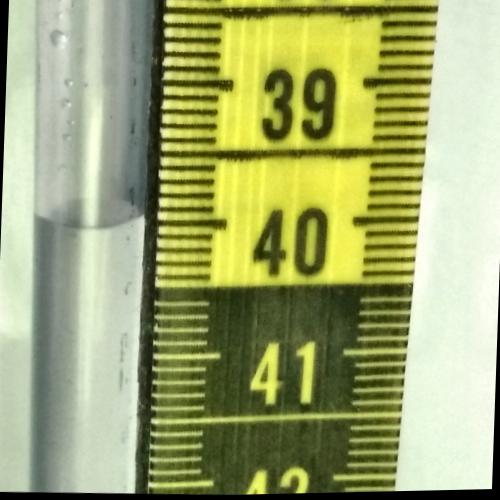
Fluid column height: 40.0 cm